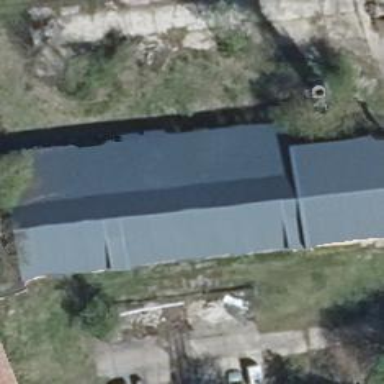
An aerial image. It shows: Shed building.